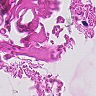
Metastatic tissue present: no